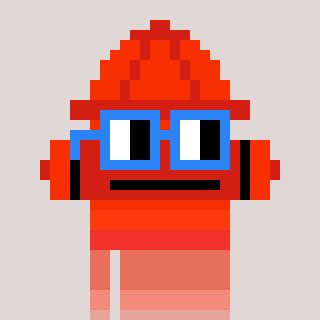
a pixel art character with square blue glasses, a fire hydrant-shaped head and a grayscale-colored body on a warm background